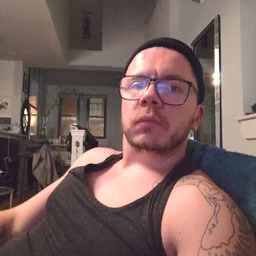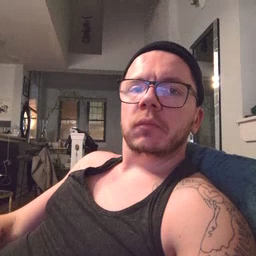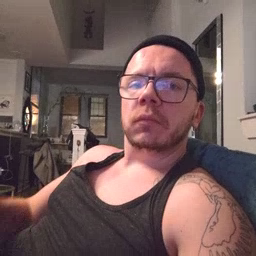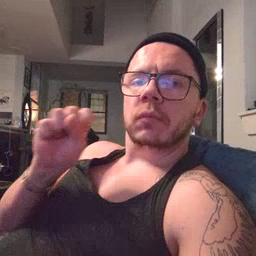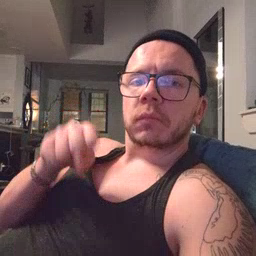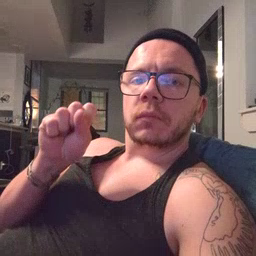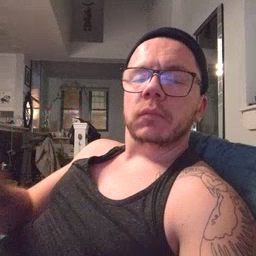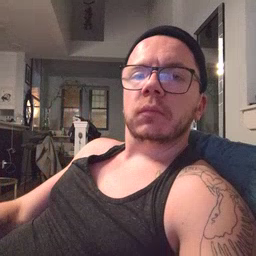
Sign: yes